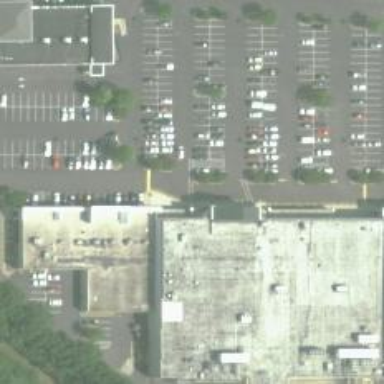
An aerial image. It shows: Supermarket.